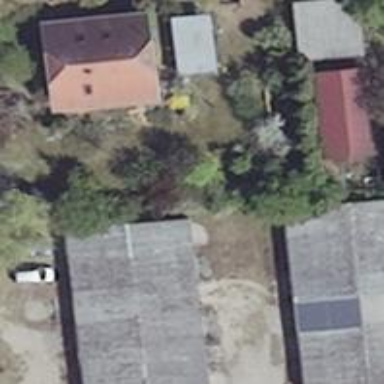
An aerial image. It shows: Group of garages.